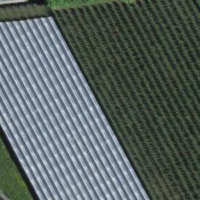
EUNIS habitat code: 40
Species observed at this site:
Lapsana communis